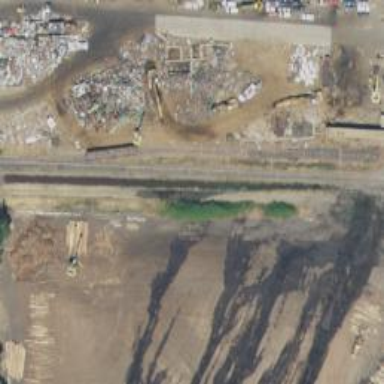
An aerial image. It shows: Rail spur service.